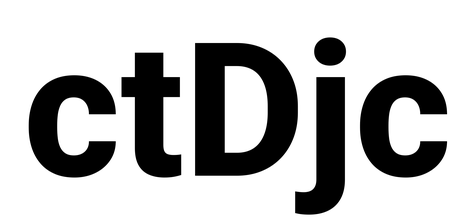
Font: Roboto_ExtraBold